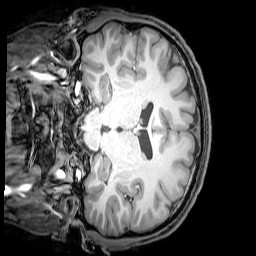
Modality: T1w
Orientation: coronal
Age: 22
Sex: male
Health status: healthy
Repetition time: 0.081 s
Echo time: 0.037 s